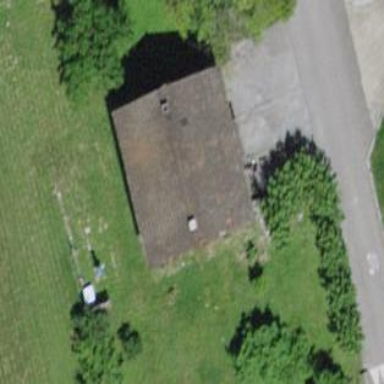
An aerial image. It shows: Detached building.